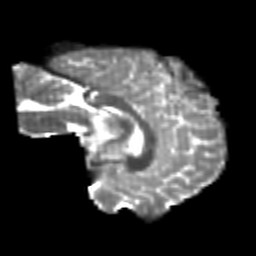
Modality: T2w
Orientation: sagittal
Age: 25
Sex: male
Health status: healthy
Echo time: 0.074 s